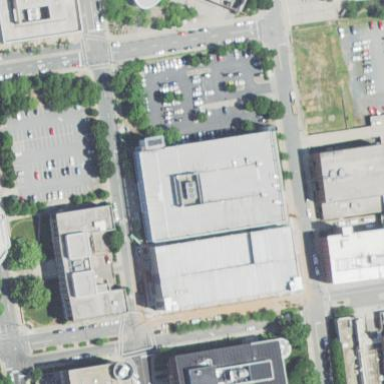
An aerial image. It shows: Multi-storey parking building.